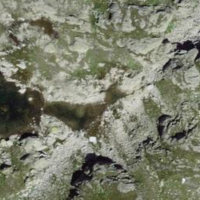
EUNIS habitat code: 48
Species observed at this site:
Falco tinnunculus
Anthus spinoletta